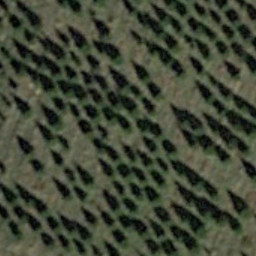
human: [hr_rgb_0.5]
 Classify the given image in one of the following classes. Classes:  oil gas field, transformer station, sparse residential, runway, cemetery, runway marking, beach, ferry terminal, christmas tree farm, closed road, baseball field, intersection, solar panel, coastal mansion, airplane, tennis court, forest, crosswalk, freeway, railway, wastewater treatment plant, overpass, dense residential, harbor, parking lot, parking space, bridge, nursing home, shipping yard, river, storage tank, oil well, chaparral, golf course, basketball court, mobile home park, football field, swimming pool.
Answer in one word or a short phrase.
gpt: christmas tree farm